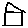
Label: house